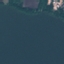
Label: SeaLake